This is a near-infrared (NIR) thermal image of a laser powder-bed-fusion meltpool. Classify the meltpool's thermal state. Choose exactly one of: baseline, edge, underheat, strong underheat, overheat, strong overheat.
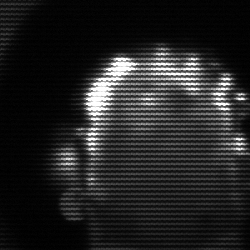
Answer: baseline